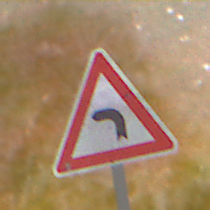
Verkehrszeichen: KurveLinks
Umgebung: Outdoor, Nature
Tageszeit: Night
Wetter: Clear
Licht: Natural
Jahreszeit: NotSpecified
Kontrast: LowContrast